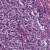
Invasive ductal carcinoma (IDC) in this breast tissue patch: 1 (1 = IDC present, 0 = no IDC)